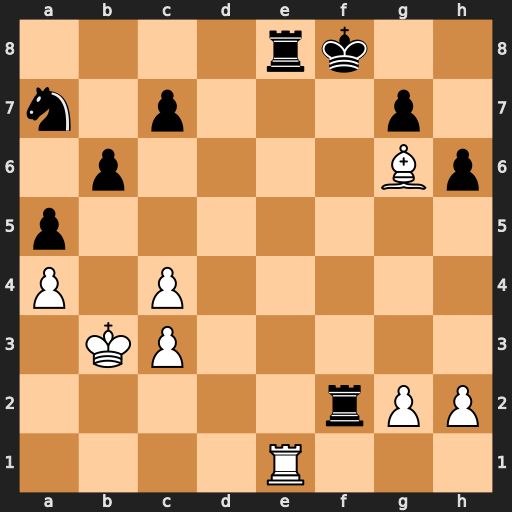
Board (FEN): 4rk2/n1p3p1/1p4Bp/p7/P1P5/1KP5/5rPP/4R3
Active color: w
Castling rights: -
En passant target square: -
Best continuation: Rxe8#